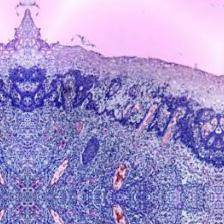
Diagnosis: Normal